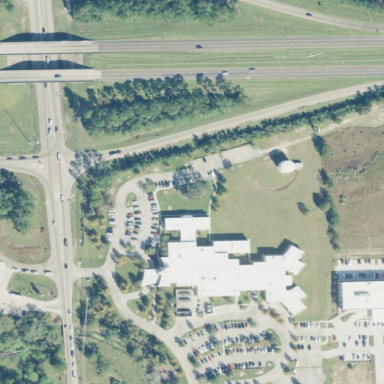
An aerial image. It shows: Healthcare facility identified as hospital.